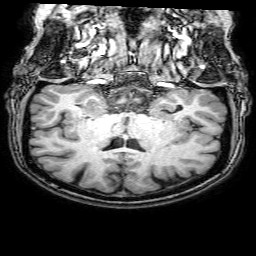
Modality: T1w
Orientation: sagittal
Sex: female
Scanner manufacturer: philips
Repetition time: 0.00816 s
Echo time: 0.00374 s